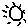
Label: sun